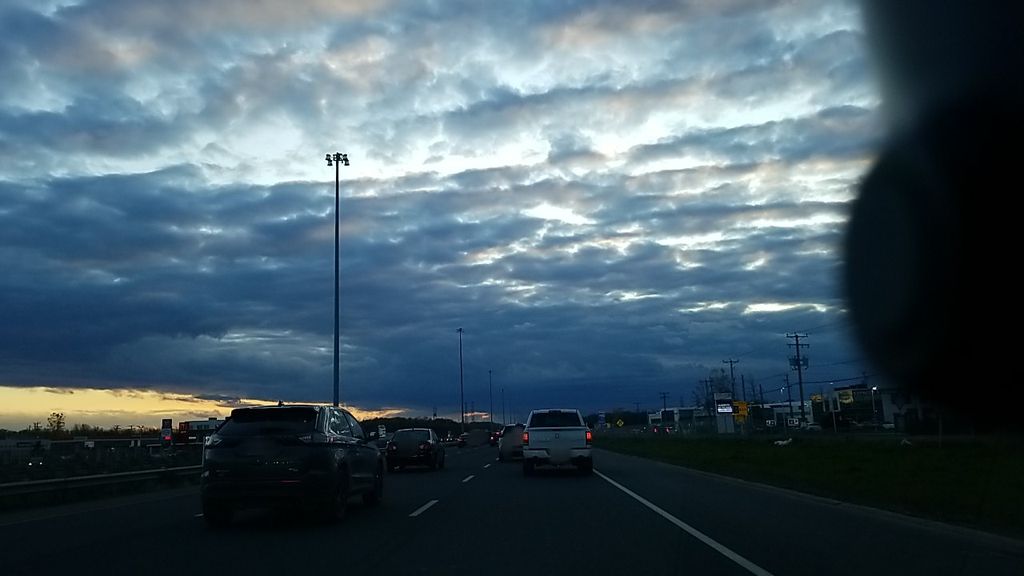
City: montreal